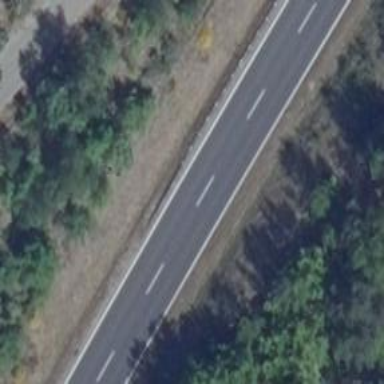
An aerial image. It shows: Asphalt road classified as primary highway. It is designated as motorroad.